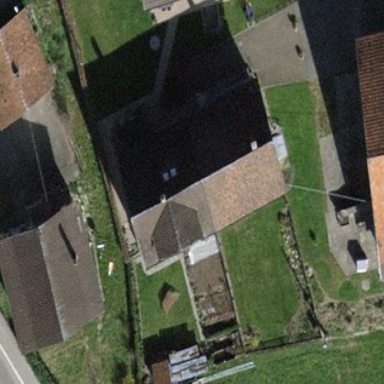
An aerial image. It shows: Simple and straightforward house.